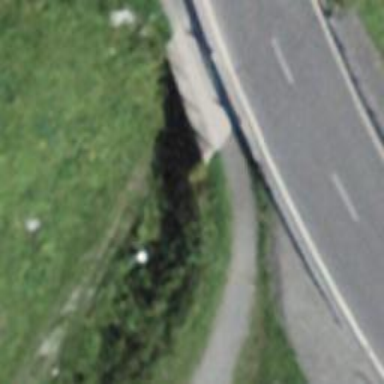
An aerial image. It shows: Compacted path road.